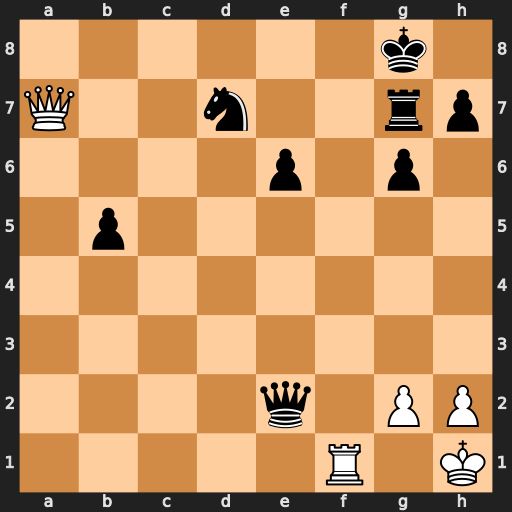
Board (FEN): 6k1/Q2n2rp/4p1p1/1p6/8/8/4q1PP/5R1K
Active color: w
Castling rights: -
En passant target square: -
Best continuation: Qa8+ Nf8 Qxf8#